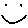
Label: smiley face